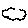
Label: cloud